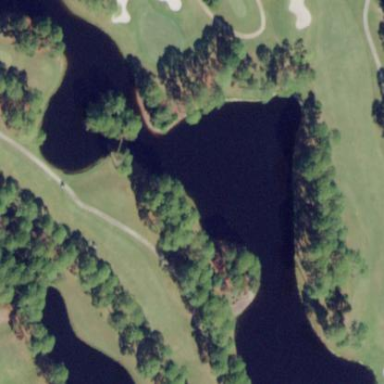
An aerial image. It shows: Water hazard on golf course.